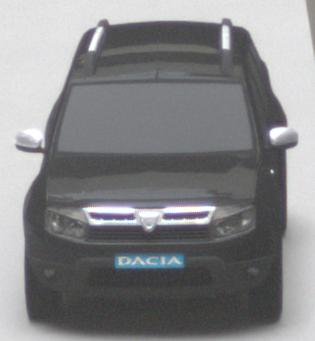
Make: Dacia
Model: Duster dCi 110 FAP
Detailed model: Duster (I)
Model produced from: 2010/06
Model produced until: 2013/11
Doors: 5
Color: black
Road condition: dry road
Daytime: midday
Contrast: medium contrast